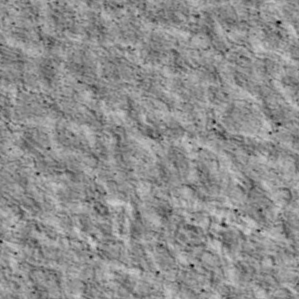
Label: non_frost